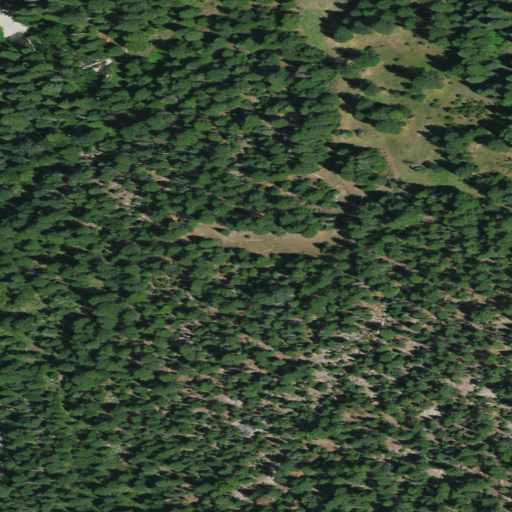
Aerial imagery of plain(s) in California named Morris Meadows containing evergreen forest, open development, and shrub